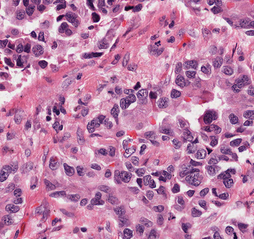
Tumor epithelial tissue: yes
Tumor-associated stroma tissue: yes
Normal tissue: no